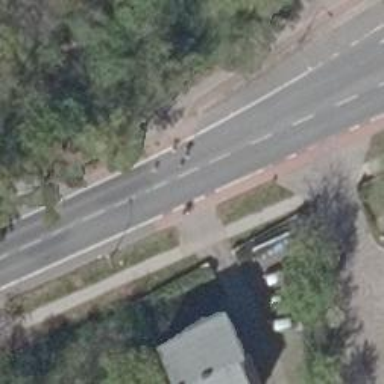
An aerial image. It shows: Secondary road with asphalt surface. There is cycle track on the right side of the road.